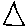
Label: triangle